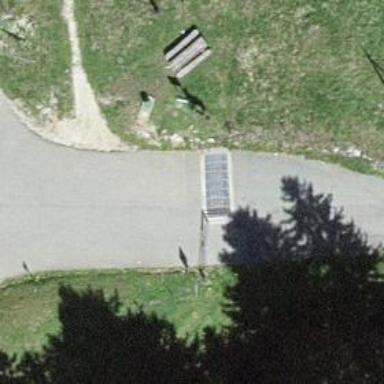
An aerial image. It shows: Gate.